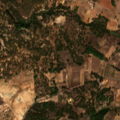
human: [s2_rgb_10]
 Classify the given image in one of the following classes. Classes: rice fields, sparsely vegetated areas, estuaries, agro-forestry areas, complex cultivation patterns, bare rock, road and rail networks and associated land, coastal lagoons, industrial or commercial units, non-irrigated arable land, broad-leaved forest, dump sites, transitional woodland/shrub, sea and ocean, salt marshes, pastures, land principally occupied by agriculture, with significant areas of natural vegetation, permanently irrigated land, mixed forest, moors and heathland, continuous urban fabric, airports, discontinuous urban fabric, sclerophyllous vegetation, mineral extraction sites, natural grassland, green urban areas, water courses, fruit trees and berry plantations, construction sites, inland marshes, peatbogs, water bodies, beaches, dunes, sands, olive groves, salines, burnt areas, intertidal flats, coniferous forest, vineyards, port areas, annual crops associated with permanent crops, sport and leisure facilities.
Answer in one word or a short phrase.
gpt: complex cultivation patterns, land principally occupied by agriculture, with significant areas of natural vegetation, agro-forestry areas, mixed forest